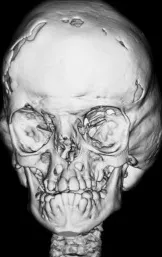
Three-dimensional CT scan of skull revealing surgically opened coronal sutures, frontal bossing, shallow orbits, hypoplastic maxilla, and ,zygoma.
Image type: radiology (ct)